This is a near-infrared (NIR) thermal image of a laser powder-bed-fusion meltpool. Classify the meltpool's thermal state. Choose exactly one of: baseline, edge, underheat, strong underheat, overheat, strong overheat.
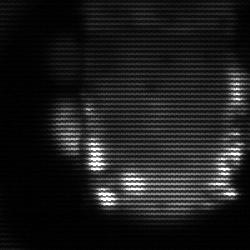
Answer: baseline